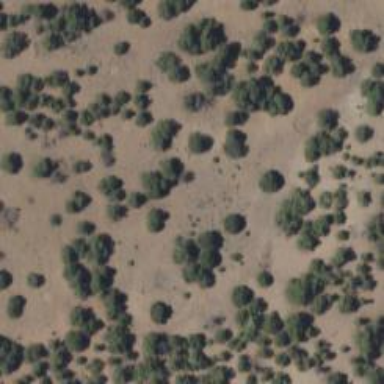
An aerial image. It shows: Area covered in scrub vegetation.